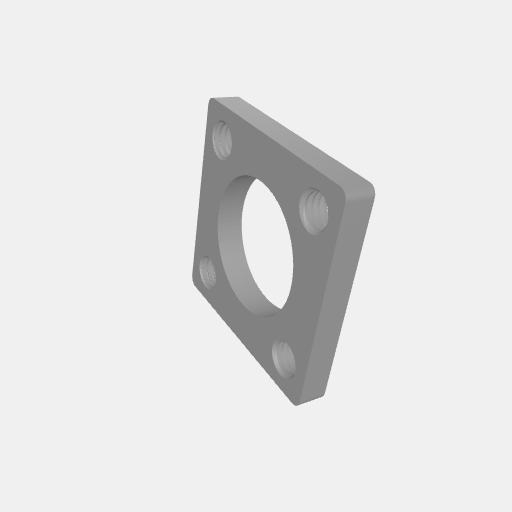
Part: SquarePatternThreadedPlate16P